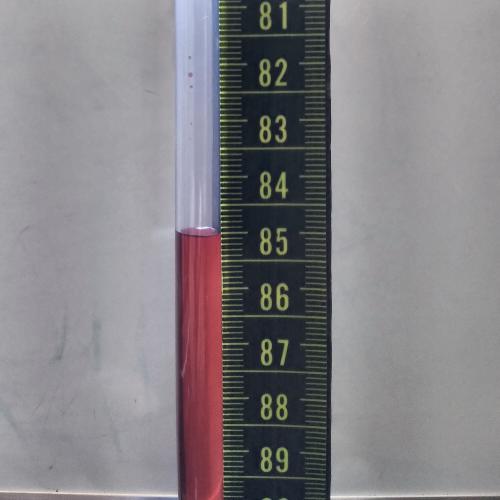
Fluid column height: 85.0 cm